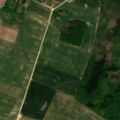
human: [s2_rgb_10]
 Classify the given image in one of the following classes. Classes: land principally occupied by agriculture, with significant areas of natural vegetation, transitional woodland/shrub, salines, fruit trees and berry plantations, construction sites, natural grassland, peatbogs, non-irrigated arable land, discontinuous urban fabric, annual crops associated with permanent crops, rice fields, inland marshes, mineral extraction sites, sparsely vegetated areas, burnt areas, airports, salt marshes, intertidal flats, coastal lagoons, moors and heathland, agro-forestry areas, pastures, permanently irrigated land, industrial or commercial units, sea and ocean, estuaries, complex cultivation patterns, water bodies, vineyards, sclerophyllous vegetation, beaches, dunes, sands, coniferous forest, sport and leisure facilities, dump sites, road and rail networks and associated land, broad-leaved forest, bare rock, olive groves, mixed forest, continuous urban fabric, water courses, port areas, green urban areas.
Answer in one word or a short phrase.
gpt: non-irrigated arable land, complex cultivation patterns, broad-leaved forest